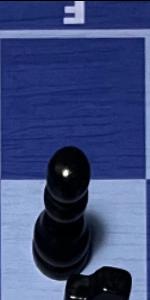
Label: Pawn_Black